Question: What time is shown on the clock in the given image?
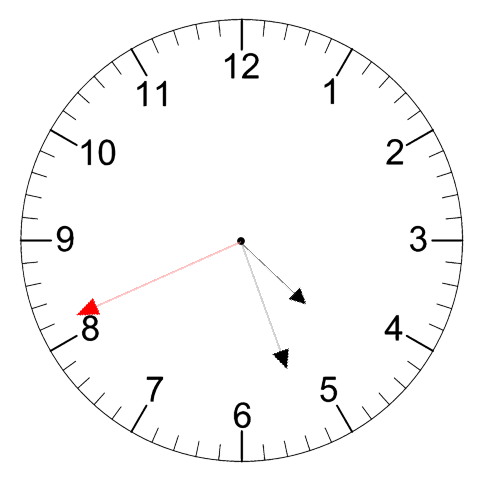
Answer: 04:26:41